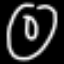
Label: donut